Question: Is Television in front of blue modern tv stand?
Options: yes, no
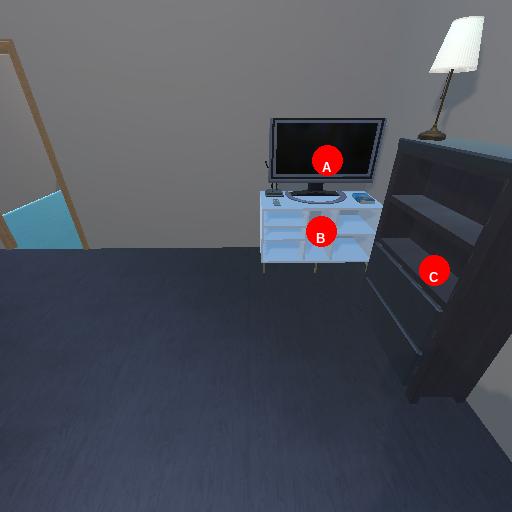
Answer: yes